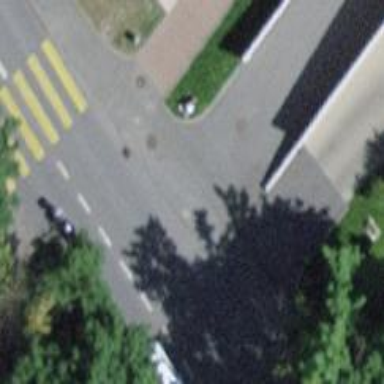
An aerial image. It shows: Uncontrolled zebra crossing with pedestrian island.